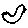
Label: bird